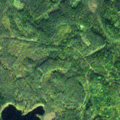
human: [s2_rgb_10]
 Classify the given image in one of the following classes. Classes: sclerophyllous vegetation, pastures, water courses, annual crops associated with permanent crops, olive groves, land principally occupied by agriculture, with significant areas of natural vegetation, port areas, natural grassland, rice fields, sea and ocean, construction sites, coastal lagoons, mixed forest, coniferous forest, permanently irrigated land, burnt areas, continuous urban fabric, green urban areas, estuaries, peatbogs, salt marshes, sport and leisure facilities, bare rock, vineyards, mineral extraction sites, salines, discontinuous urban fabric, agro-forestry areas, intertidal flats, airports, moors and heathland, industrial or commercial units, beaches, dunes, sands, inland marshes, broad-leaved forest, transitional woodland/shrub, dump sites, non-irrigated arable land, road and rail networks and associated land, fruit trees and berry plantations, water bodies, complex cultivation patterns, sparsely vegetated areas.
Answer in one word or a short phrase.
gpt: coniferous forest, mixed forest